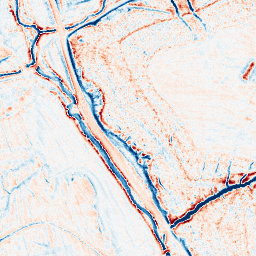
Category: edge_preserving
Decomposition family: anisotropic_diffusion
Decomposition parameters: iterations: 50
kappa: 30
gamma: 0.05
Upsampling method: sinc_hamming
Upsampling parameters: scale: 4
kernel_size: 16
Upsampling scale: 4